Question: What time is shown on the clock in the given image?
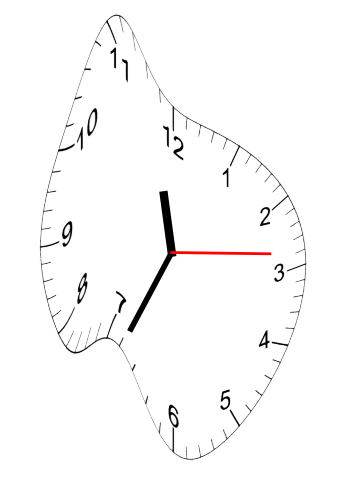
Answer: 11:34:14